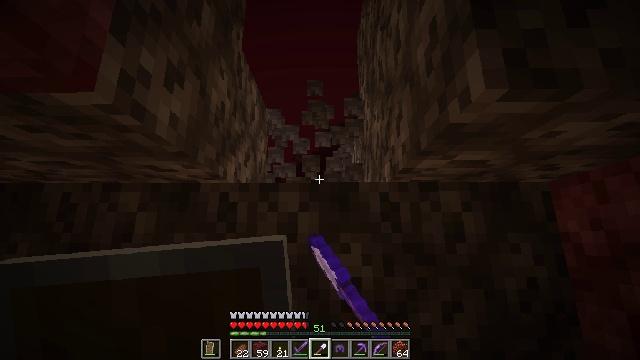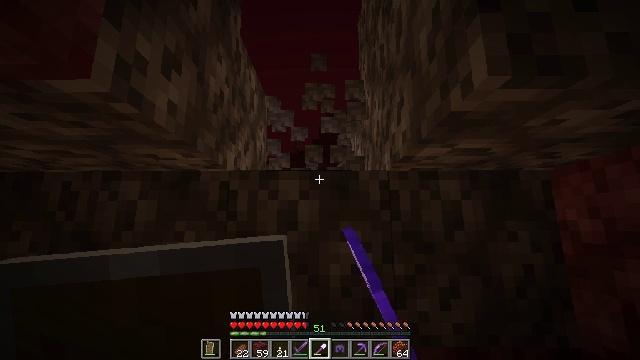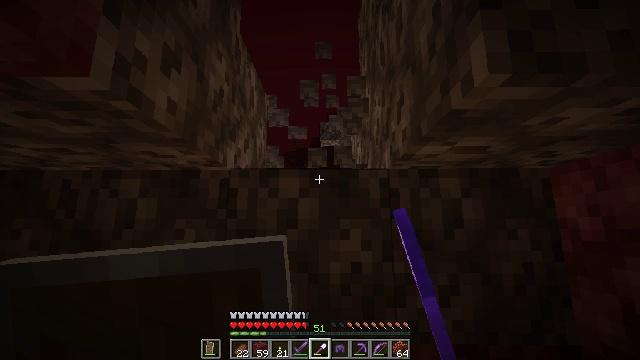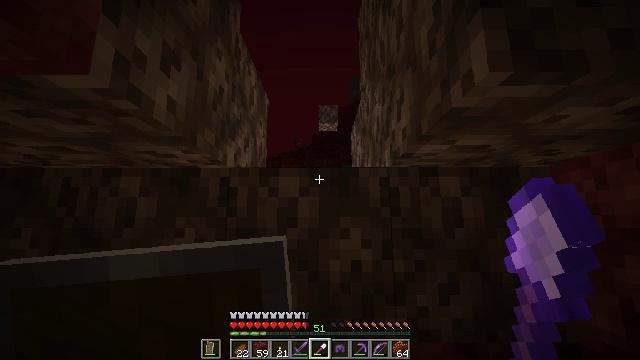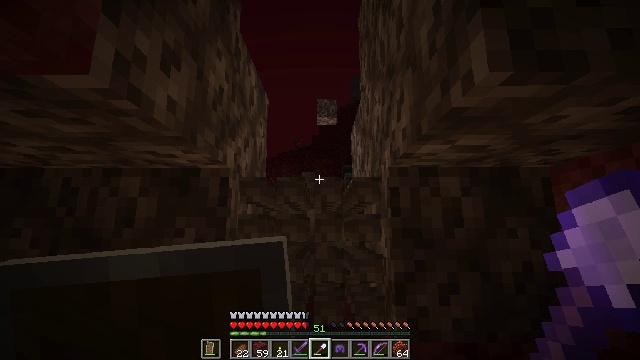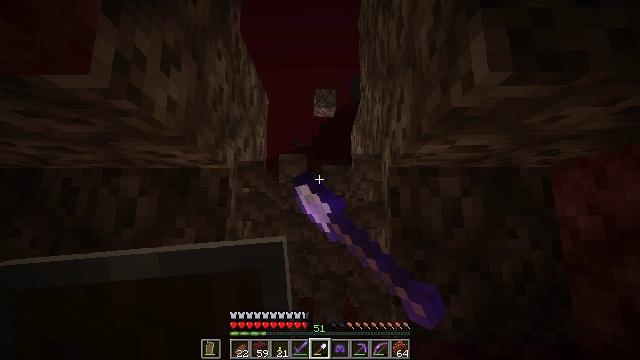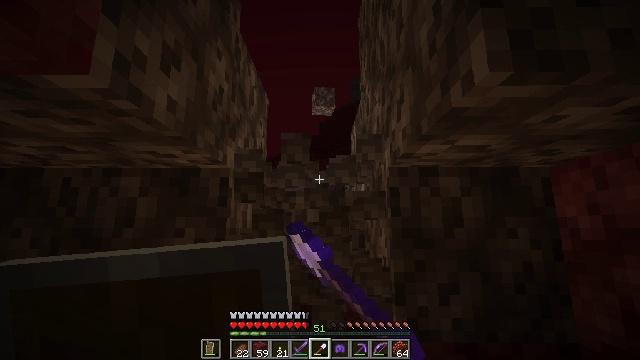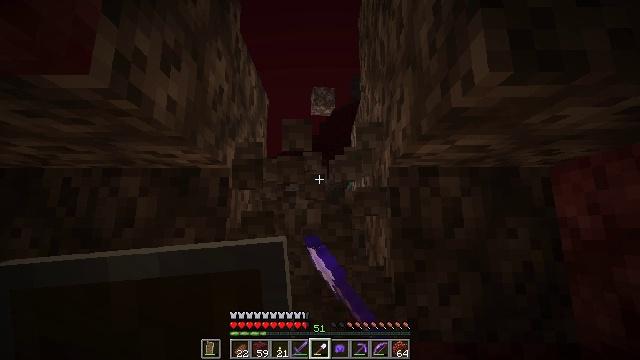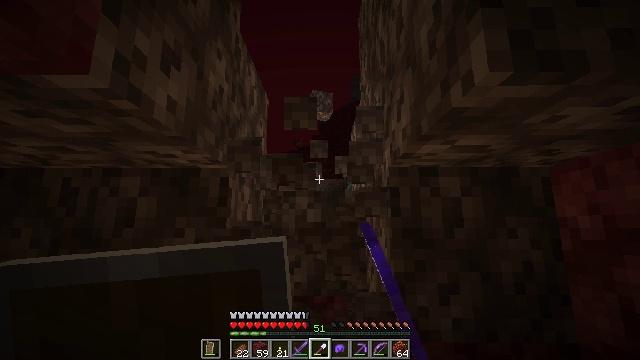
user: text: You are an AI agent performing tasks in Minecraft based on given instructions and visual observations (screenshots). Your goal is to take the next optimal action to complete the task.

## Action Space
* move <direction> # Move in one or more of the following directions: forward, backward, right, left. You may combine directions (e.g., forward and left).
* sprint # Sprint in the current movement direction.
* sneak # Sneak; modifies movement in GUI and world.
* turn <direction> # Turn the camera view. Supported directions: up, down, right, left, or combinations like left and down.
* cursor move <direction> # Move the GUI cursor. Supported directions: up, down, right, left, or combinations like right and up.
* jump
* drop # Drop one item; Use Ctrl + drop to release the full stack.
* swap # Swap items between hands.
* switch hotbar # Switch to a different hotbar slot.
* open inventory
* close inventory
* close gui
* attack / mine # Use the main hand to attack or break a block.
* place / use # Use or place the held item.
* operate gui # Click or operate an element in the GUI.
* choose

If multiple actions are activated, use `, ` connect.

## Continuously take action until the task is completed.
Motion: motion action
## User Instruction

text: Dig soul sand to use for potions.
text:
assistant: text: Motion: turn down
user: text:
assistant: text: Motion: no_op
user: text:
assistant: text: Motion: no_op
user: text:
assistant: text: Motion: attack / mine
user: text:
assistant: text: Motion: attack / mine
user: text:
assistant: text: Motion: attack / mine
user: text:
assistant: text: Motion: no_op
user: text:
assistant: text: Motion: no_op
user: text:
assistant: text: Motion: no_op